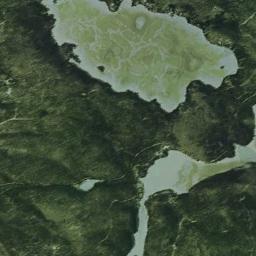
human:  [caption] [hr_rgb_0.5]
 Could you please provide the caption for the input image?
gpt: There is a large area of ​​dense brown bare land in a lake in a wetland .

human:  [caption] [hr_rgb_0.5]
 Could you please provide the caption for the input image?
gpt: There are two winding paths in this wetland  , and the water is dark green .

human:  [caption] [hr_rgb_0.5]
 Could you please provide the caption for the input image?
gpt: The wetland consists of bare land and water .

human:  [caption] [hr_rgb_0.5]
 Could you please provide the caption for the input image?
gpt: Many waters of different sizes and shapes are surrounded by wetlands .

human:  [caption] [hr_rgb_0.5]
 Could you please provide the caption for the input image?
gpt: There are many green areas and some water areas on the wetland .